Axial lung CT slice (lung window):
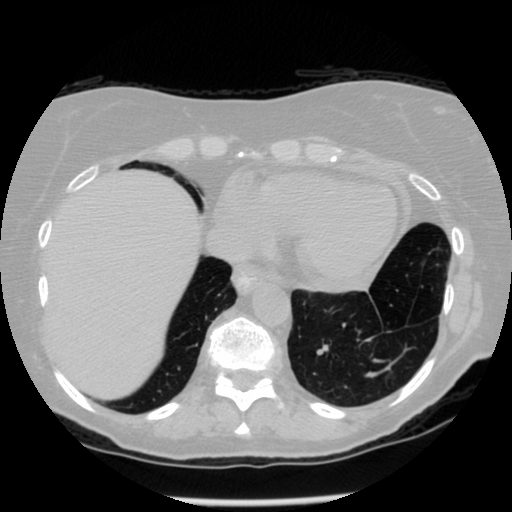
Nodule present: no